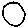
Label: moon